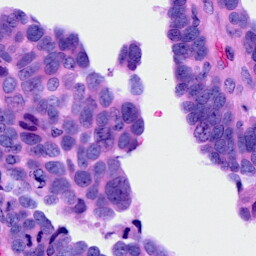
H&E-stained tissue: Ovarian